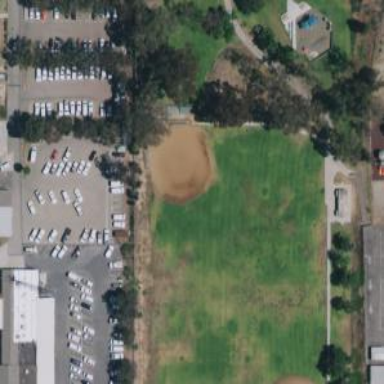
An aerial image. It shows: Dirt baseball pitch for leisure and sports.